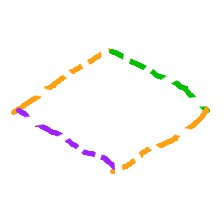
Shape: rhombus